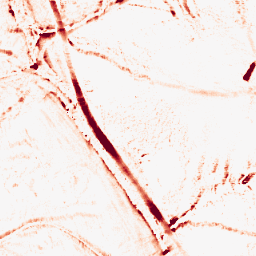
Category: morphological
Decomposition family: morphological_ellipse
Decomposition parameters: operation: opening
width: 10
height: 10
Upsampling method: bilinear
Upsampling parameters: scale: 8
Upsampling scale: 8